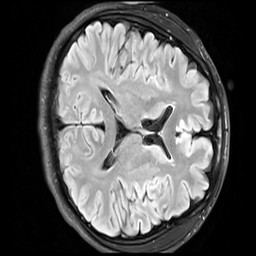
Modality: FLAIR
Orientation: axial
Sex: male
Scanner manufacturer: siemens
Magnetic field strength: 3 T
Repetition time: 10 s
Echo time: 0.09 s